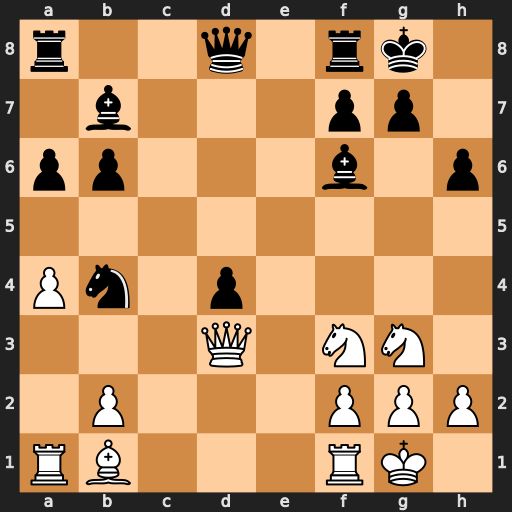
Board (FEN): r2q1rk1/1b3pp1/pp3b1p/8/Pn1p4/3Q1NN1/1P3PPP/RB3RK1
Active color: w
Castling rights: -
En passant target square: -
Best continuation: Qh7#